Question: <URL>I have a wide dataset in SAS with separate columns for each month of a year, structured: "Aug__2015" through "Aug__2016". Some of the months have two underscores and some have one. Basically, I need to create a new Month variable and a Year variable using substr and have an output that looks like the attached output. Usually, I would just use proc transpose, but we have to do it instead with several blocks of code and if-then statements. Here's a truncated version of the code I've tried for August of 2015. I get a lot of errors...
'''
data work.jobs;
set DownL.Tabled1x2016;
Industry=propcase(Industry);
if substr(Aug__2015, length(Aug__2015),4)='2015' and not missing(Aug__2015) then do;
Year=substr(Aug__2015, length(Aug__2015), 4);
Month=substr(Aug__2015, 1, 3);
end;
run;
'''
Somehow, for each month of the year, I need separate if-then blocks which result in character values for month and year. Thanks in advance for the guidance.

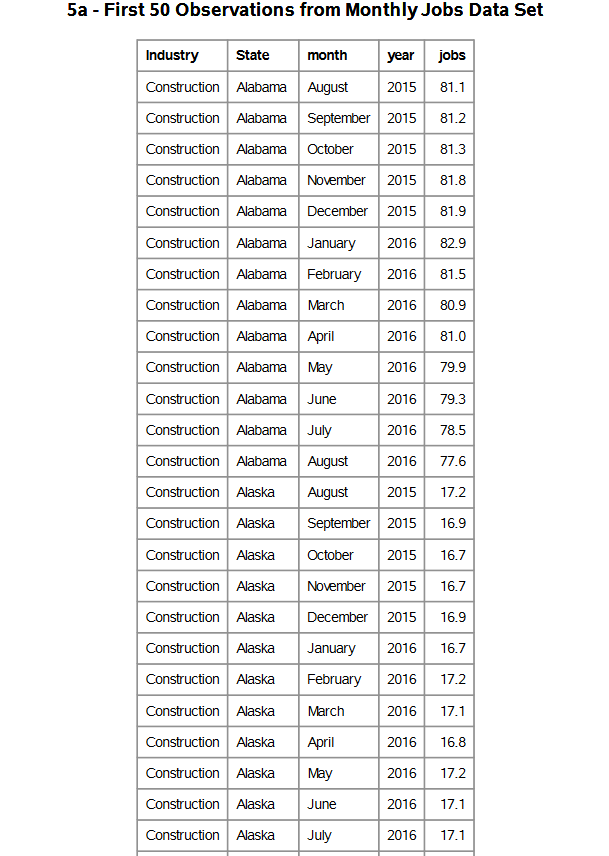
Answer: Use and array and the vname() function.
'''
data work.jobs;
set DownL.Tabled1x2016;
format tmp $32.;
array mths[*] Aug__2015 -- Aug__2016;
Industry=propcase(Industry);
do i=1 to dim(mths);
tmp = compress(vname(mths[i]),'_');
Month = substr(tmp,1,3);
Year = substr(tmp,4);
jobs = mths[i];
output;
end;
drop tmp i Aug__2015 -- Aug__2016;
run;
'''
'array mths[*] Aug__2015 -- Aug__2016;' This creates an array of the variables that start on the data set with 'Aug__2015' and ends with 'Aug_2016'. Alternatively you can list all the variables individually.
The '*' is a wild card that lets you not define the array size -- let SAS do it for you.
A SAS Data Step array is just a logical construct of pointers to the variables in the table.